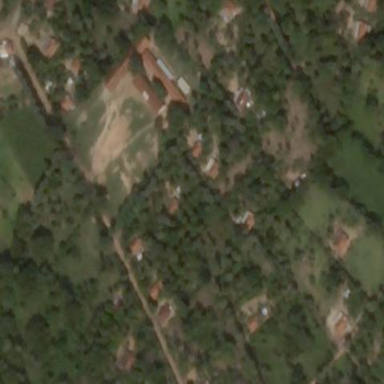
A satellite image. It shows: School.